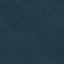
Land use / land cover class: Forest